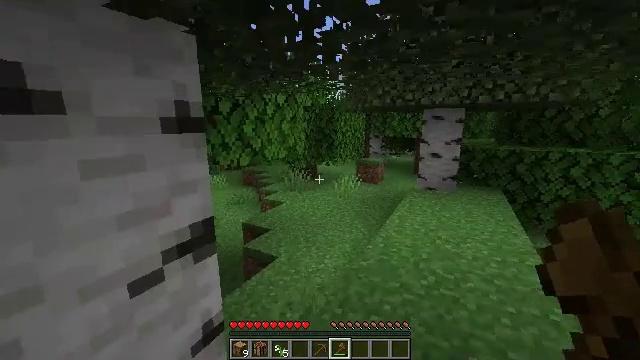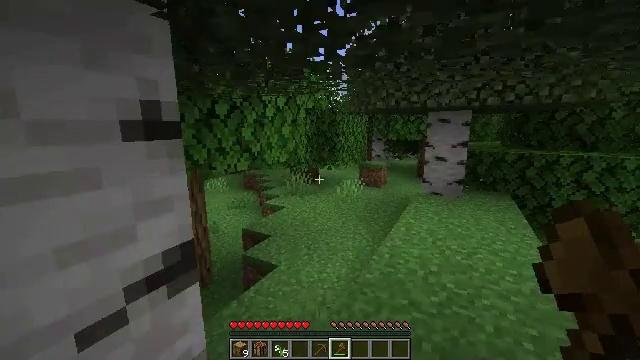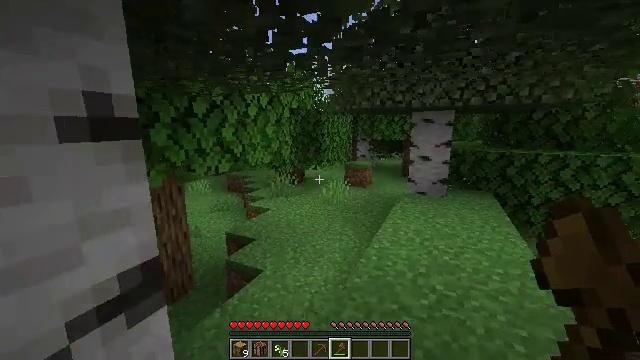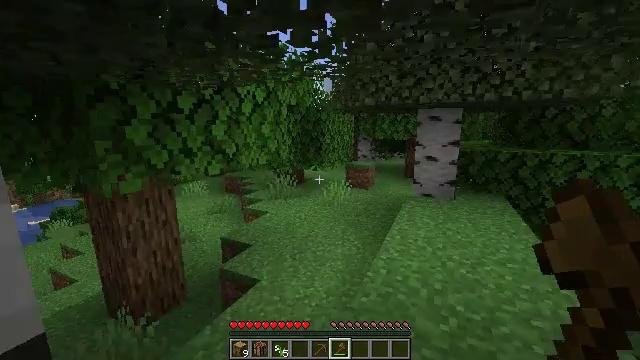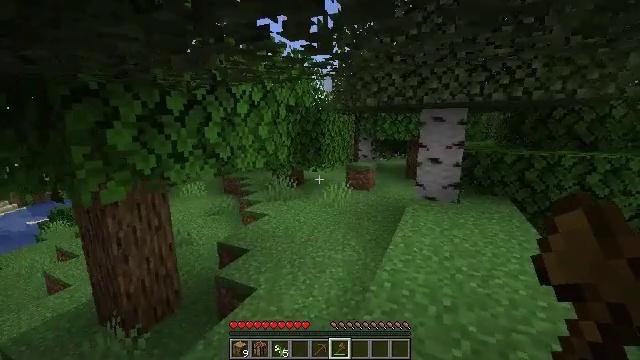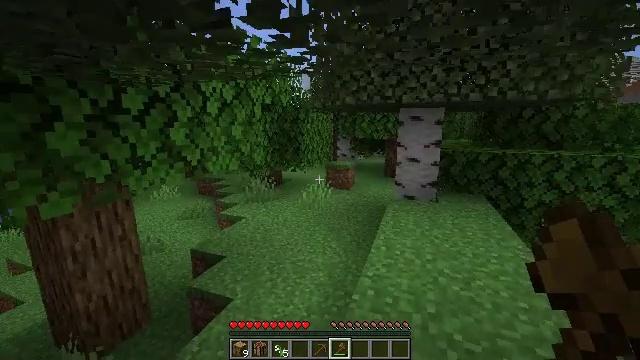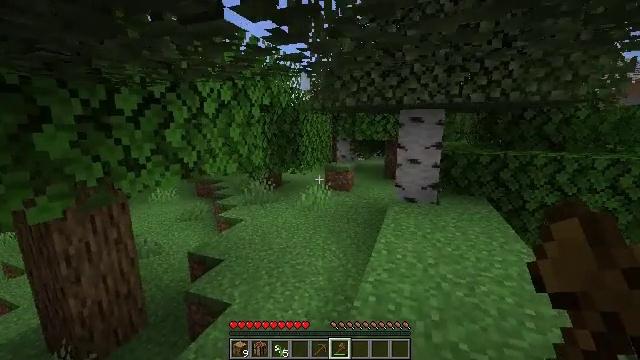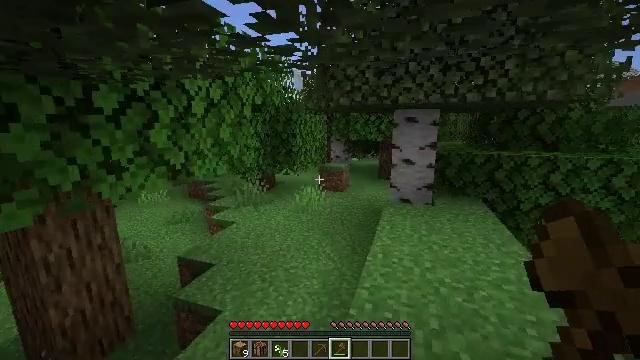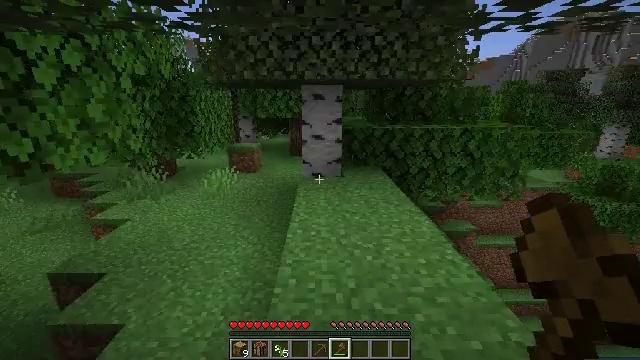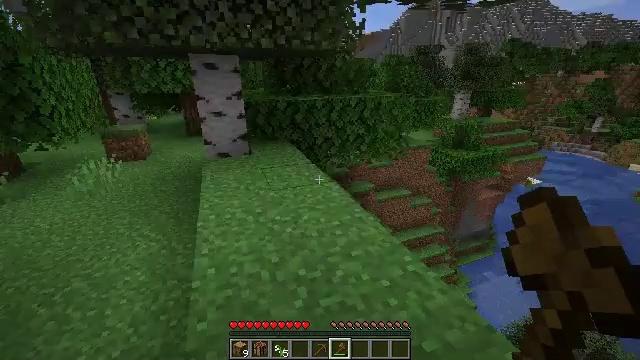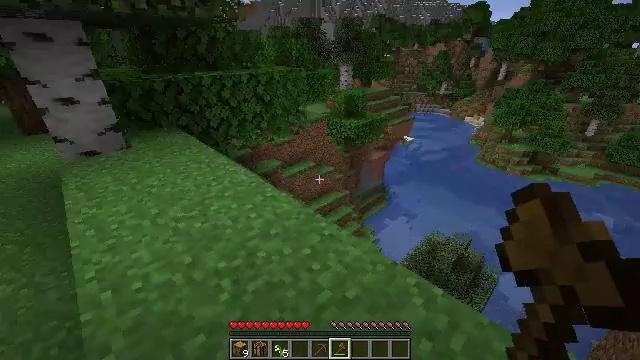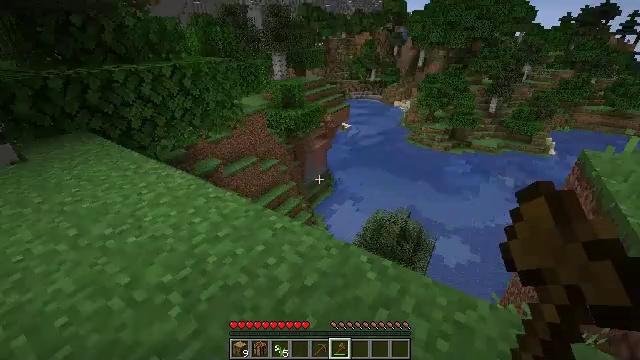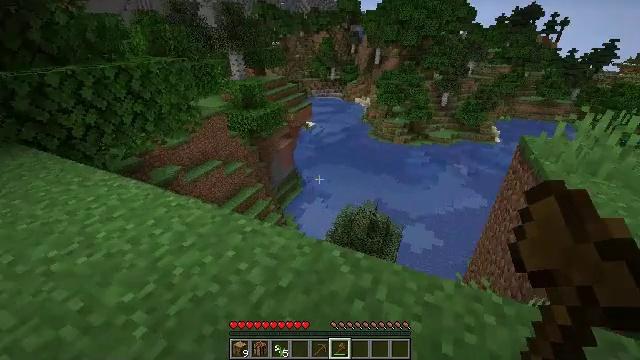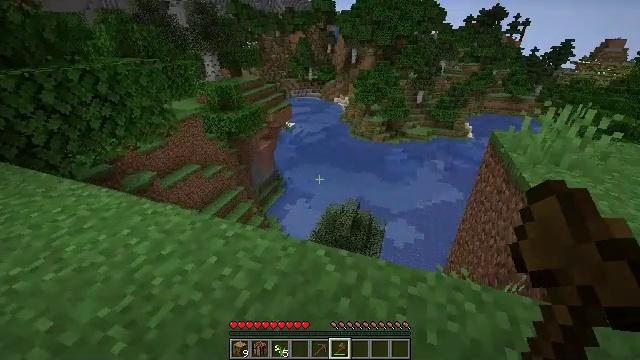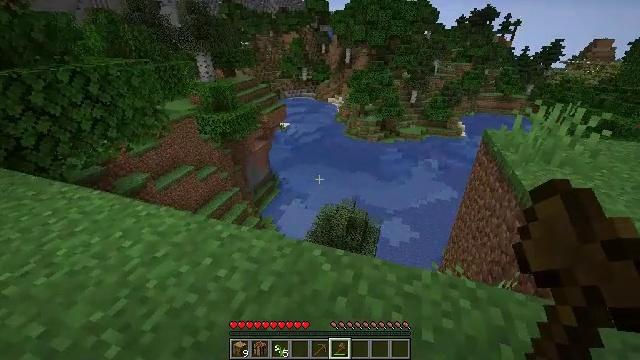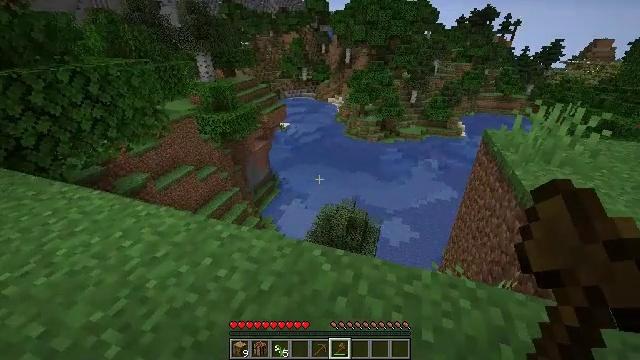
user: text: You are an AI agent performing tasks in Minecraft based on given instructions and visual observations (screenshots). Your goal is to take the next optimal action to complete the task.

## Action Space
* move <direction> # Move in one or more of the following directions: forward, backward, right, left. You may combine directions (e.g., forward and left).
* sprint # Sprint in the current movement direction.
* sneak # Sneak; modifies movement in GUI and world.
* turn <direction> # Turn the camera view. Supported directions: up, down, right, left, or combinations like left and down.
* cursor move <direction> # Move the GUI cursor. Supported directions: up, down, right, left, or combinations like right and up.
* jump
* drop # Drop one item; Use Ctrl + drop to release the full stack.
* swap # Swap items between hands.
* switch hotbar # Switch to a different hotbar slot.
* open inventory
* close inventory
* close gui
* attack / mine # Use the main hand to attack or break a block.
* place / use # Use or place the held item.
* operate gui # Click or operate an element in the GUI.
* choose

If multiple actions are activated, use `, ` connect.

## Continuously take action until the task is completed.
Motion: motion action
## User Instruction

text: Collect lilac by left-clicking.
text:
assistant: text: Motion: move forward
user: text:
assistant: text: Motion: move forward, turn right
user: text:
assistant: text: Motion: move forward
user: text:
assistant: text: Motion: move forward
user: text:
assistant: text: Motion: move forward, turn right
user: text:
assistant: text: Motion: no_op
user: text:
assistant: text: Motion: turn right
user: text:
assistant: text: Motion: turn right and down
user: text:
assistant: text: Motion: turn right and down
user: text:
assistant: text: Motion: turn right and down
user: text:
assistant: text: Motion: turn right and down
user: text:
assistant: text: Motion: turn right
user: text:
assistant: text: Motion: turn right
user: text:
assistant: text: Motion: turn right
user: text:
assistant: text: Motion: no_op
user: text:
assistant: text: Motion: no_op
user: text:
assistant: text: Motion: no_op
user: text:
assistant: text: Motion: no_op
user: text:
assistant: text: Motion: turn down
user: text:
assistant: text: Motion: turn down
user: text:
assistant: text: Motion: no_op
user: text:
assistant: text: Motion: move forward
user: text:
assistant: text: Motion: move forward
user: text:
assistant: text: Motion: move forward
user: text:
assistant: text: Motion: move forward
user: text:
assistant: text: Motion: turn down
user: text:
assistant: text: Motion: turn down
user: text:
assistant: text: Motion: turn down
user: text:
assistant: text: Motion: turn down
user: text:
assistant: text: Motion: turn down